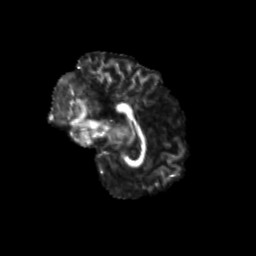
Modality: FA
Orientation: sagittal
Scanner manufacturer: siemens
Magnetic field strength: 3 T
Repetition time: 9.2 s
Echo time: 0.084 s